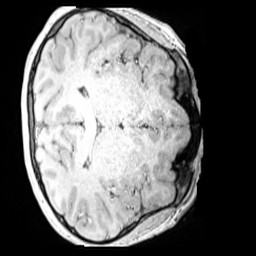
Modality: MP2RAGE
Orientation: axial
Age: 12
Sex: female
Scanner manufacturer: siemens
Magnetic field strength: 3 T
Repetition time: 4 s
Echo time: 0.00299 s